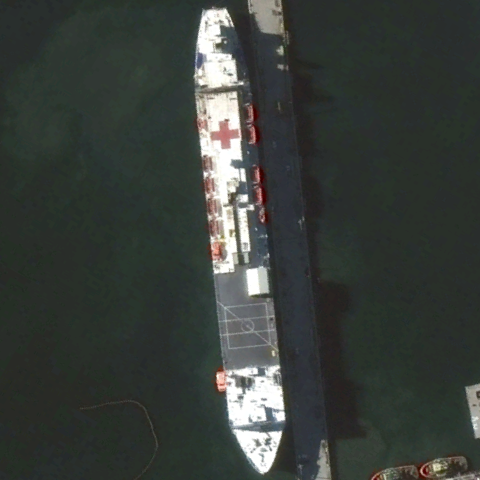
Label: Medical_ship